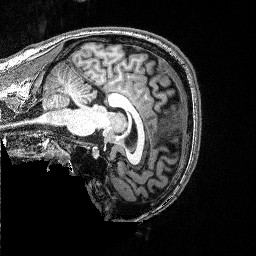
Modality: T1w
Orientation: sagittal
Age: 29
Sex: male
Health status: healthy
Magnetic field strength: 3 T
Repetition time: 2.53 s
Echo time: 0.00331 s